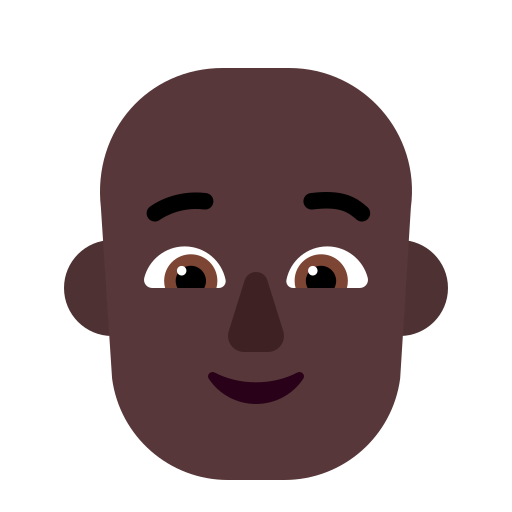
person bald flat dark